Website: macys
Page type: billing-address
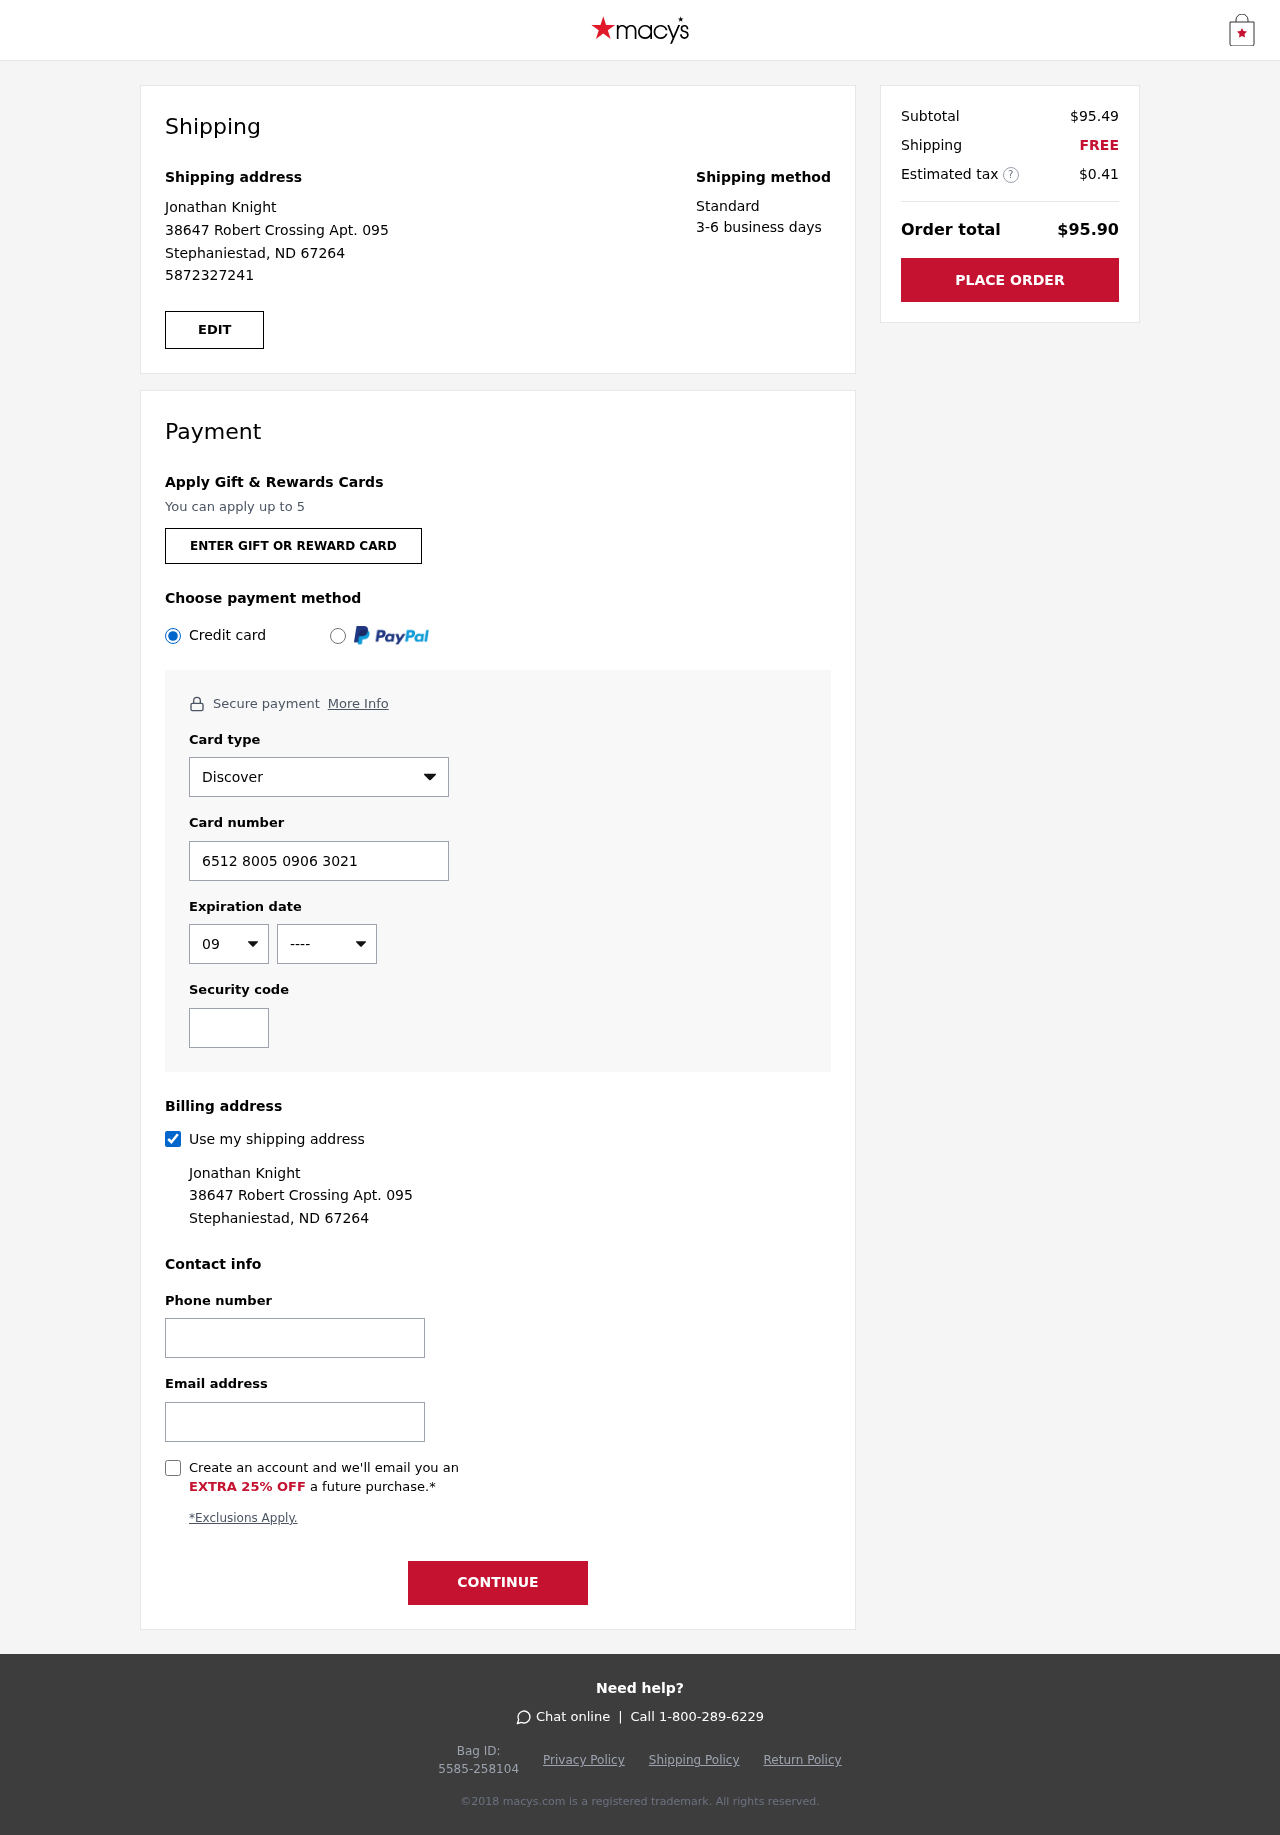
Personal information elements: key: PII_CARD_CVV
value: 970
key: PII_CARD_EXPIRY_MONTH
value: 09
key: PII_CARD_EXPIRY_YEAR
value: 29
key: PII_CARD_NUMBER
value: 6512 8005 0906 3021
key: PII_CARD_TYPE
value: Discover
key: PII_EMAIL
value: jknight@gmail.com
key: PII_FULLNAME
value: Jonathan Knight
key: PII_PHONE
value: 5872327241
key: PII_STREET
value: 38647 Robert Crossing Apt. 095
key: PII_CITY_STATE_ZIP
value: Stephaniestad, ND 67264
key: PII_FIRSTNAME
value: Jonathan
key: PII_LASTNAME
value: Knight
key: PII_FULLNAME2
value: Jonathan Knight
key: PII_FULLNAME3
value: Jonathan Knight
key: PII_FIRSTNAME2
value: Jonathan
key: PII_FIRSTNAME3
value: Jonathan
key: PII_LASTNAME2
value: Knight
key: PII_LASTNAME3
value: Knight
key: PII_FIRSTNAME_DERIVED
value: Jonathan
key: PII_LASTNAME_DERIVED
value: Knight
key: PII_FULLNAME_DERIVED
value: Jonathan Knight
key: PII_NAME_FULL_DERIVED
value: Jonathan Knight
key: PII_STREET2
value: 38647 Robert Crossing Apt. 095
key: PII_PHONE2
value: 5872327241
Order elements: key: ORDER_SUBTOTAL
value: $95.49
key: ORDER_SHIPPING_COST
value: FREE
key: ORDER_TAX
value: $0.41
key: ORDER_TOTAL
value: $95.90